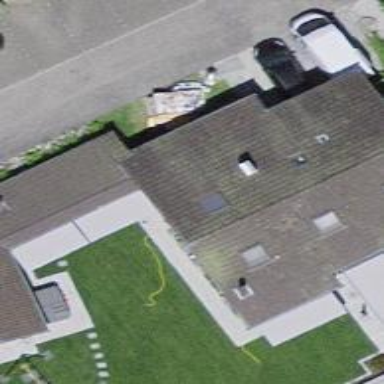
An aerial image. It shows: View of roof of building.